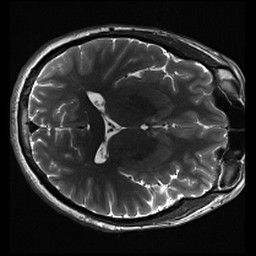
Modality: inplaneT2
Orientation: axial